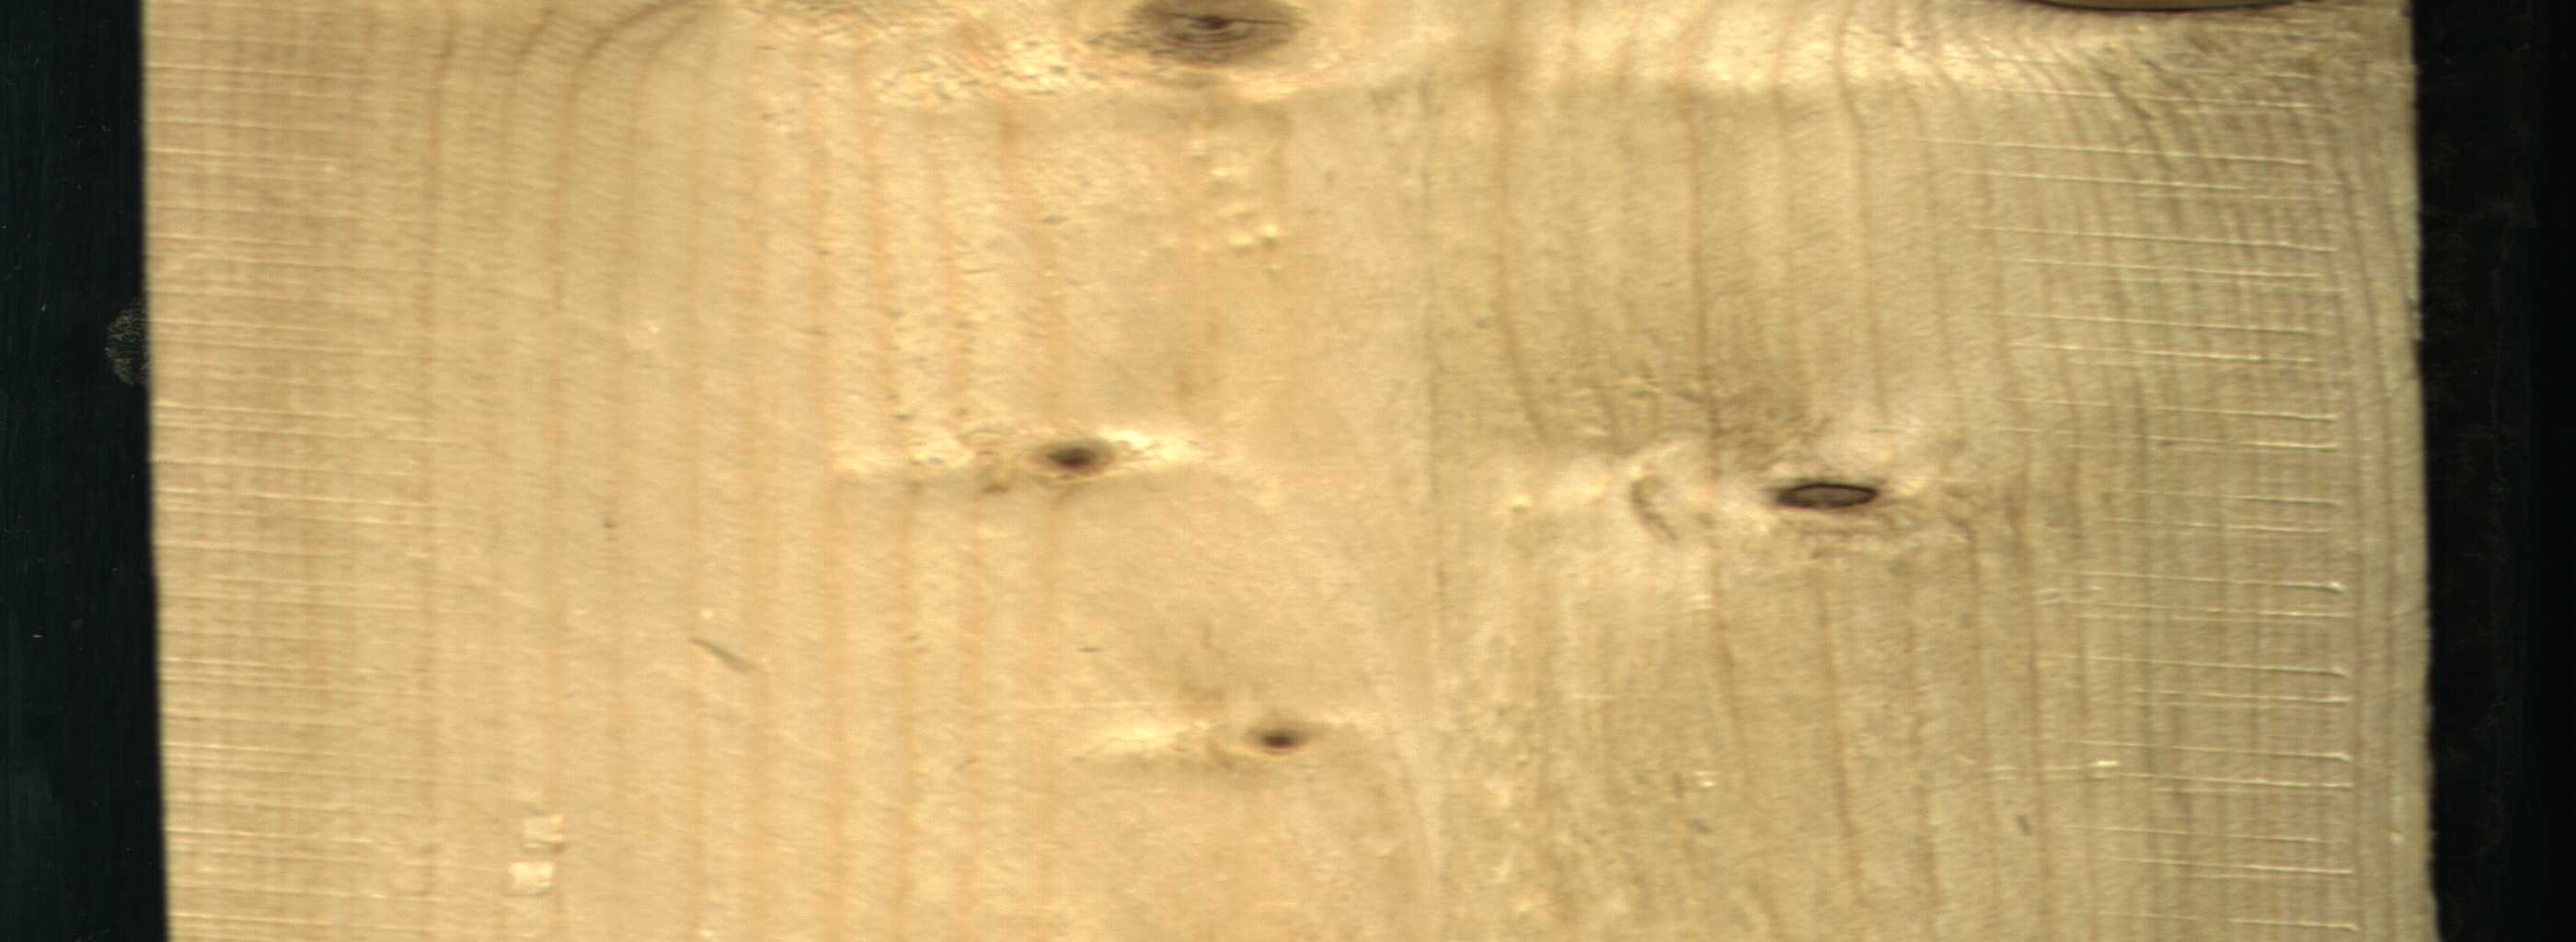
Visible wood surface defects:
Live_Knot
Live_Knot
Live_Knot
Live_Knot
Live_Knot
Live_Knot